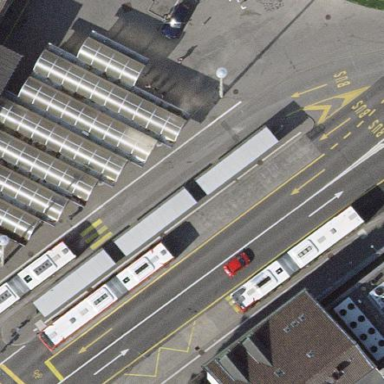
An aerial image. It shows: Footway with asphalt surface leading to public transport platform with shelter.